Question: I have followed some tutorials how to use facebook with android app. I managed to implement working "log in" button and "share" button however I cant make like button work properly. After I press it i get this question image appearing for a second and then it disapears:

Here is my application code(its simple activity with fragment in it):
'''
public class FacebookFragment extends Fragment {
private View rootView;
private TextView simpleTextView;
private CallbackManager callbackManager;
private AccessTokenTracker accessTokenTracker;
private ProfileTracker profileTracker;
@Override
public void onCreate(Bundle savedInstanceState) {
super.onCreate(savedInstanceState);
//PODSTAWOWE RZECZY
FacebookSdk.sdkInitialize(getActivity().getApplicationContext()); //facebook
callbackManager = CallbackManager.Factory.create();
registerCallback();
//JAKIES TOKENY I INNE TRACKERY DO UPDATOW
accessTokenTracker = new AccessTokenTracker() {
@Override
protected void onCurrentAccessTokenChanged(AccessToken oldAccessToken, AccessToken currentAccessToken) {
Toast.makeText(getActivity().getApplicationContext(), "currentAccessTokenChanged", Toast.LENGTH_LONG).show();
simpleTextView.setText("current access token changed");
}
};
profileTracker = new ProfileTracker() {
@Override
protected void onCurrentProfileChanged(Profile oldProfile, Profile currentProfile) {
// App code
if (currentProfile != null) {
((TextView) rootView.findViewById(R.id.textView)).setText("Welcome " + currentProfile.getName());
} else {
Toast.makeText(getActivity().getApplicationContext(), "Profil null", Toast.LENGTH_LONG).show();
}
}
};
//ZACZYNAMY SLEDZIC
profileTracker.startTracking();
accessTokenTracker.startTracking();
}
@Override
public View onCreateView(LayoutInflater inflater, ViewGroup container, Bundle savedInstanceState) {
rootView = inflater.inflate(R.layout.fragment_facebook, container, false);
//SPRAWDZAMY CZY ZALOGOWANY JEST UZYTKOWNIK I ROBIMY SET-UP PROGRAMU
simpleTextView = (TextView) rootView.findViewById(R.id.textView);
checkIfLogged();
setFacebookLoginButton();
setFacebookLikeButton();
setFacebookShareButton();
// Inflate the layout for this fragment
return rootView;
}
@Override
public void onStop() {
super.onStop();
//STOPUJEMY TRACKING
accessTokenTracker.stopTracking();
profileTracker.stopTracking();
}
@Override
public void onViewCreated(View view, Bundle savedInstanceState) {
super.onViewCreated(view, savedInstanceState);
}
@Override
public void onActivityResult(int requestCode, int resultCode, Intent data){
super.onActivityResult(requestCode, resultCode, data);
callbackManager.onActivityResult(requestCode, resultCode, data);
}
//========================= CUSTOM METHODS ========================================
private void checkIfLogged(){
Profile profile = Profile.getCurrentProfile();
if (AccessToken.getCurrentAccessToken() != null) {
simpleTextView.setText("Welcome " + profile.getName());
} else {
Toast.makeText(getActivity().getApplicationContext(), "not logged in", Toast.LENGTH_LONG).show();
}
}
private void setFacebookLoginButton(){
LoginButton facebookButton = (LoginButton) rootView.findViewById(R.id.login_button);
facebookButton.setFragment(this);
}
private void registerCallback(){
LoginManager.getInstance().registerCallback(callbackManager,
new FacebookCallback<LoginResult>() {
@Override
public void onSuccess(LoginResult loginResult) {
}
@Override
public void onCancel() {
Toast.makeText(getActivity().getApplicationContext(), "too bad you didn't log in...", Toast.LENGTH_LONG).show();
}
@Override
public void onError(FacebookException exception) {
Toast.makeText(getActivity().getApplicationContext(), "that's that error shit...", Toast.LENGTH_LONG).show();
}
});
}
private void setFacebookLikeButton(){
LikeView likeView = (LikeView) rootView.findViewById(R.id.like_button);
likeView.setLikeViewStyle(LikeView.Style.STANDARD);
likeView.setFragment(this);
likeView.setOnErrorListener(new LikeView.OnErrorListener() {
@Override
public void onError(FacebookException e) {
Toast.makeText(getActivity().getApplicationContext(), "masz chuja nie lajka...", Toast.LENGTH_LONG).show();
}
});
likeView.setObjectIdAndType("https://www.facebook.com/FacebookDevelopers", LikeView.ObjectType.PAGE);
}
private void setFacebookShareButton(){
ShareLinkContent content = new ShareLinkContent.Builder()
.setContentUrl(Uri.parse("http://joemonster.org"))
.setImageUrl(Uri.parse("http://joemonster.org/i/2015/05/pasazer.jpg")).
setContentDescription("Prawdopodobnie najlepsza strona we wszechswiecie!")
.setContentTitle("Joe Monster")
.build();
ShareButton shareButton = (ShareButton)rootView.findViewById(R.id.share_button);
shareButton.setFragment(this);
shareButton.setShareContent(content);
}
}
'''
Other concerning behaviour:
- -
I don't have facebook app installed in my virtual device.
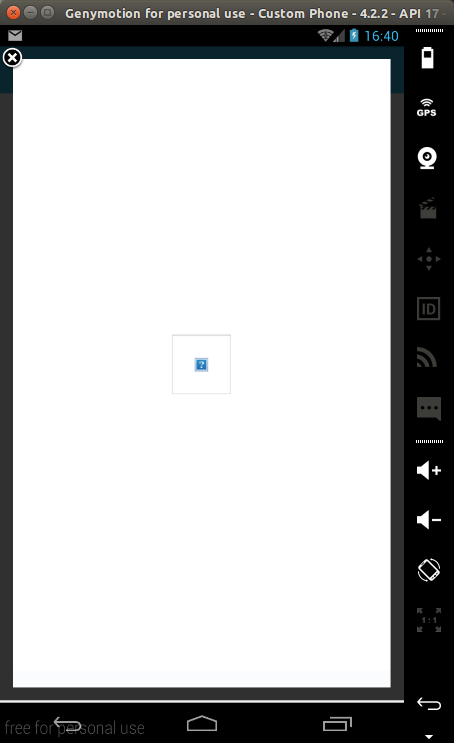
Answer: Use of the Like button requires app approval, so during development, only users with Admin/Developer/Tester roles in your app can access it. Once it's approved, then any user can use the feature.